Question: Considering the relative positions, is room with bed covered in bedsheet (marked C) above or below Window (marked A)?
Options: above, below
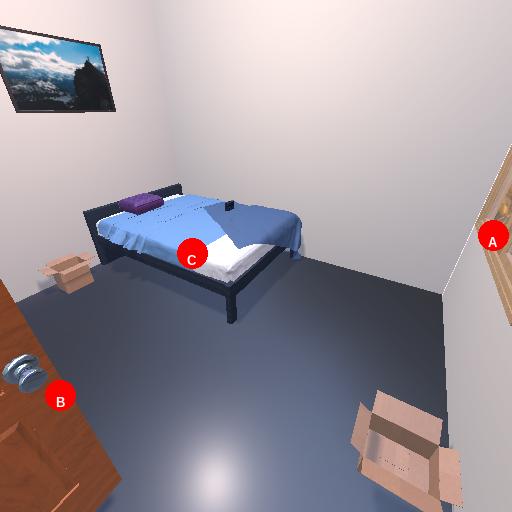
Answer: above